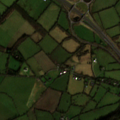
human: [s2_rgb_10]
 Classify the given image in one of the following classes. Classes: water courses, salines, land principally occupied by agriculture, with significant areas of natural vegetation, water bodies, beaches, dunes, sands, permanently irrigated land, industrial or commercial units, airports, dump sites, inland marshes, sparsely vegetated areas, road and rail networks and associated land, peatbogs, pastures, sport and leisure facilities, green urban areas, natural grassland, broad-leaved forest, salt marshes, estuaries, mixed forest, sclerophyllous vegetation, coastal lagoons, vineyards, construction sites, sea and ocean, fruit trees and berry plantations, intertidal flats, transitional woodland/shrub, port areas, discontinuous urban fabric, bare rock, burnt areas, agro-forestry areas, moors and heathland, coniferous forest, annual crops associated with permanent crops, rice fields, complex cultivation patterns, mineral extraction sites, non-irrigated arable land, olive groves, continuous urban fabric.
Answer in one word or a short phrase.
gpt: road and rail networks and associated land, pastures